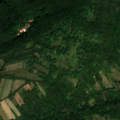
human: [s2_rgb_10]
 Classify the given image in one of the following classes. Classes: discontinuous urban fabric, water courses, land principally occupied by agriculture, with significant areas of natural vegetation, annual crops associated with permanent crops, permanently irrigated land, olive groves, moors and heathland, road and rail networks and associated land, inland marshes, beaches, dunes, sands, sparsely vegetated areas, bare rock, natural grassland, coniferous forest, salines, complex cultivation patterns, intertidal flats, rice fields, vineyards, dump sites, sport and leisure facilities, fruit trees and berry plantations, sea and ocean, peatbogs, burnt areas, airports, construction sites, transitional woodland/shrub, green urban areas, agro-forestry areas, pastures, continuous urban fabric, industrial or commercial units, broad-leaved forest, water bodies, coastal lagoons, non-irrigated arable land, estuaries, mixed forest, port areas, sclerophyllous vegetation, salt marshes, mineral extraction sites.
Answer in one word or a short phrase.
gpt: complex cultivation patterns, land principally occupied by agriculture, with significant areas of natural vegetation, broad-leaved forest, transitional woodland/shrub